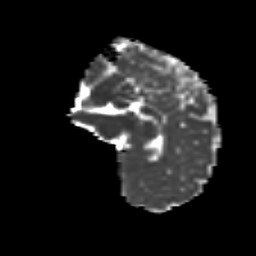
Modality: MD
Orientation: sagittal
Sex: male
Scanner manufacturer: siemens
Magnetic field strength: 3 T
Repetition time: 5 s
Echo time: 0.071 s